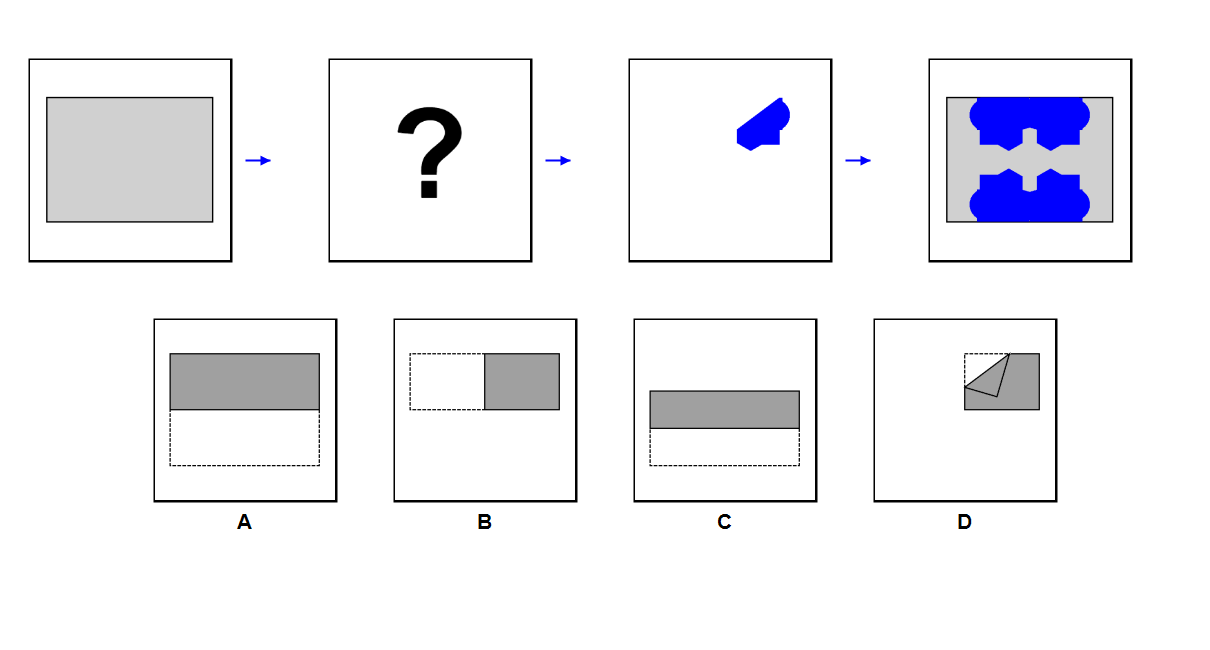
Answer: C